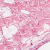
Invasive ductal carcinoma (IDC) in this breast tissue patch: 0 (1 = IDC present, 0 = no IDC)